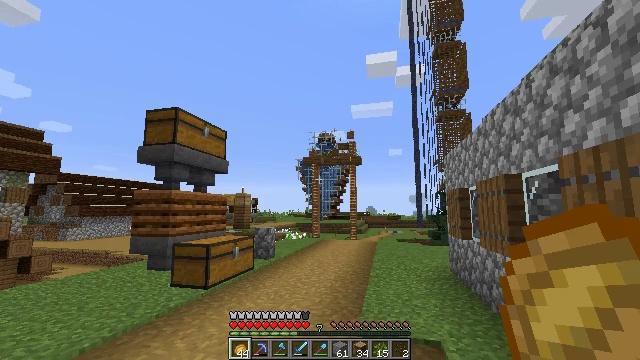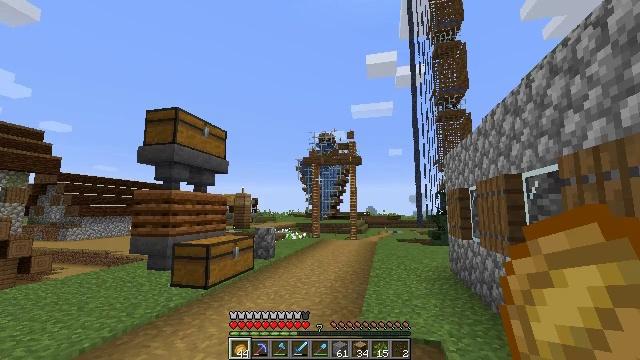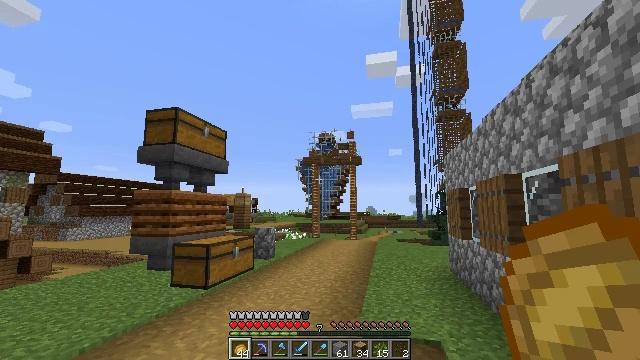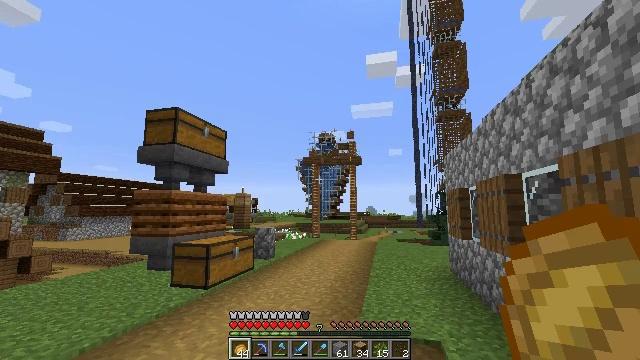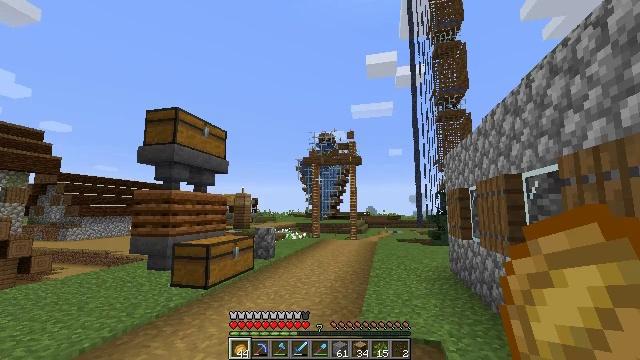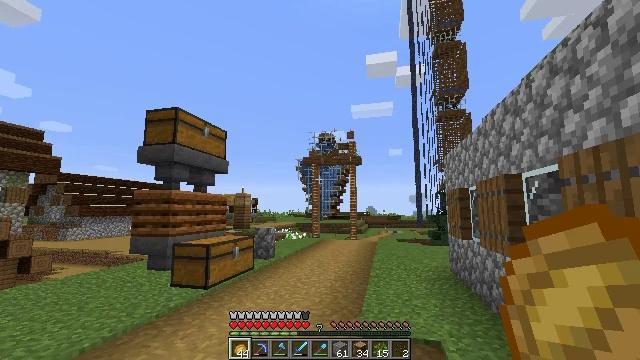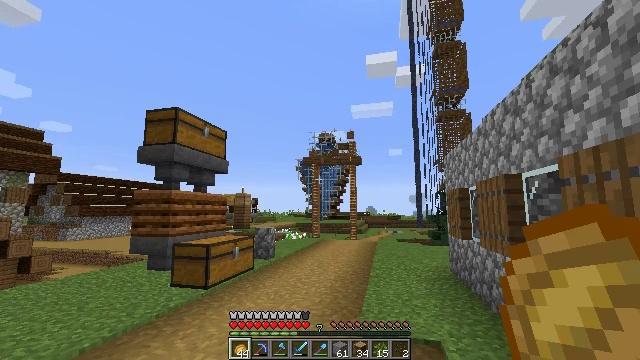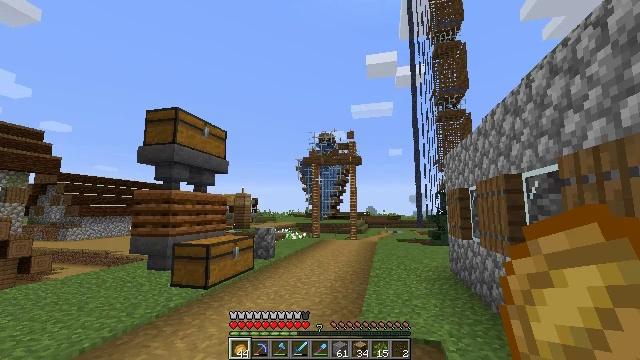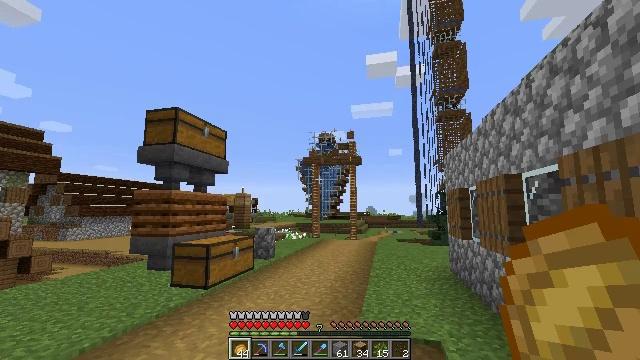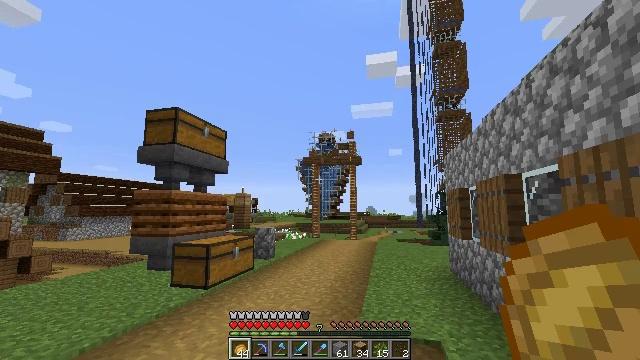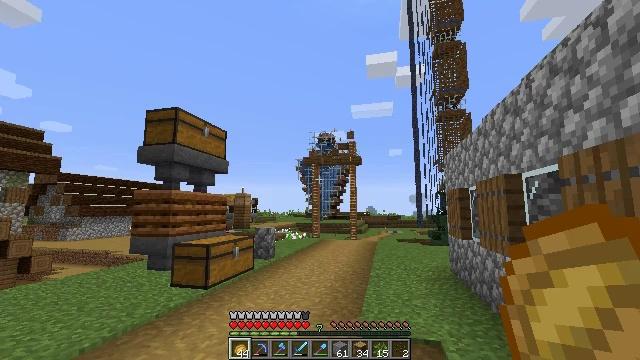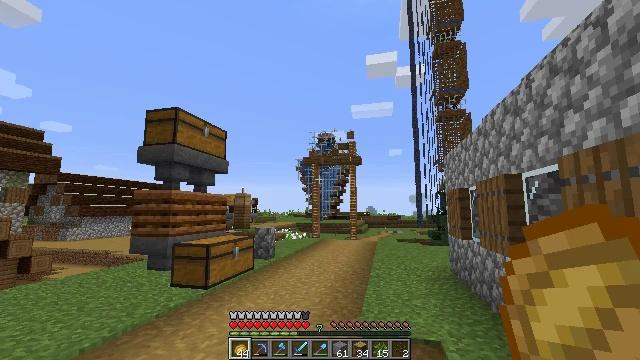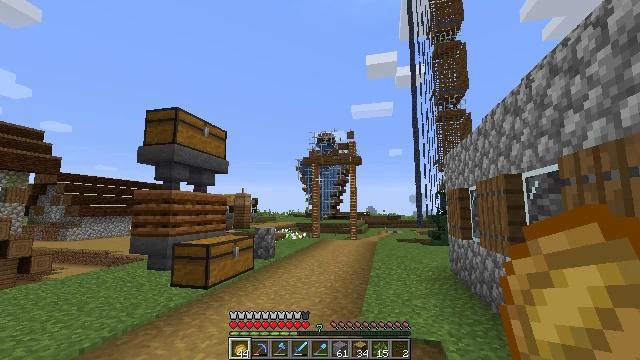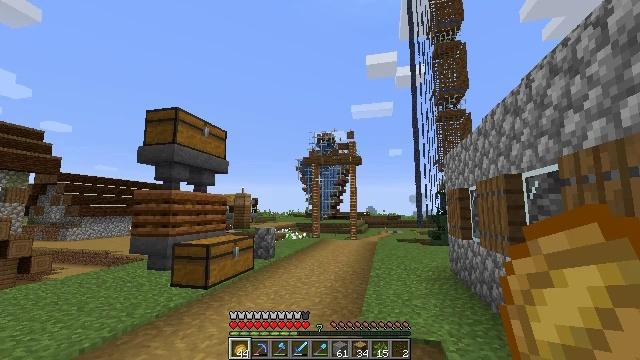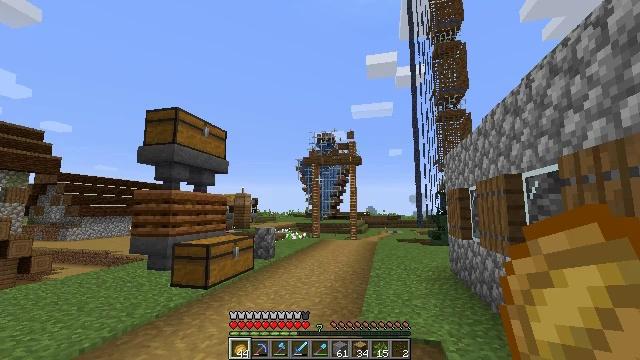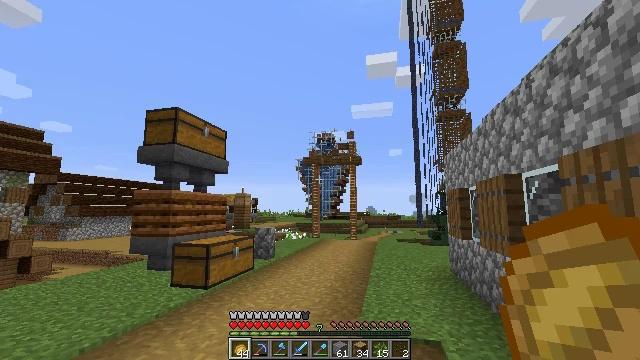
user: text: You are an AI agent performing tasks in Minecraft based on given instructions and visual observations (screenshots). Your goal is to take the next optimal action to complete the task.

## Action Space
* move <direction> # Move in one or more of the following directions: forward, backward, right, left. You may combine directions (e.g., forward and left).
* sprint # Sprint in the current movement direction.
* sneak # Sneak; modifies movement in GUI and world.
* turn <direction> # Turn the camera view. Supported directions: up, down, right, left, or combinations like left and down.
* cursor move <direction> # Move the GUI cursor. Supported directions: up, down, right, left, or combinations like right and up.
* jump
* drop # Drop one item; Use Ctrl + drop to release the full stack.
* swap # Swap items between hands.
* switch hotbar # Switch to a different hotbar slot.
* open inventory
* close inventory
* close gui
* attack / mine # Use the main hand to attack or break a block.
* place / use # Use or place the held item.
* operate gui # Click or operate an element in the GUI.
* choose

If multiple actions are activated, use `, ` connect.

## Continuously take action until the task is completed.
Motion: motion action
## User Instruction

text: Collect the brewing stand for reuse.
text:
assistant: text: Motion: no_op
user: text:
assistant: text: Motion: no_op
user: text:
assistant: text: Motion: no_op
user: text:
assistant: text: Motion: no_op
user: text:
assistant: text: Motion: no_op
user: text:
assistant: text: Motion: no_op
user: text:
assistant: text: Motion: no_op
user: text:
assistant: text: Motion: no_op
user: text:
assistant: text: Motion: no_op
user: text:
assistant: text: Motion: no_op
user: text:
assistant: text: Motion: no_op
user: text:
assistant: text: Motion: no_op
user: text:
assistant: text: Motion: no_op
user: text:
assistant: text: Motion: no_op
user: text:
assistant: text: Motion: no_op
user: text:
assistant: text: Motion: no_op
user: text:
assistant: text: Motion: no_op
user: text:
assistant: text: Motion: no_op
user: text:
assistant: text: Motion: no_op
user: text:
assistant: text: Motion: no_op
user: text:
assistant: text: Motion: no_op
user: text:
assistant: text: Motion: no_op
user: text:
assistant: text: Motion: no_op
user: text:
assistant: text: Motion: no_op
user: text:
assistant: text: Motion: no_op
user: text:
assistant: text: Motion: no_op
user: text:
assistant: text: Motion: no_op
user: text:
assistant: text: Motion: no_op
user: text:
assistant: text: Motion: no_op
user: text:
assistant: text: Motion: no_op